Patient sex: M
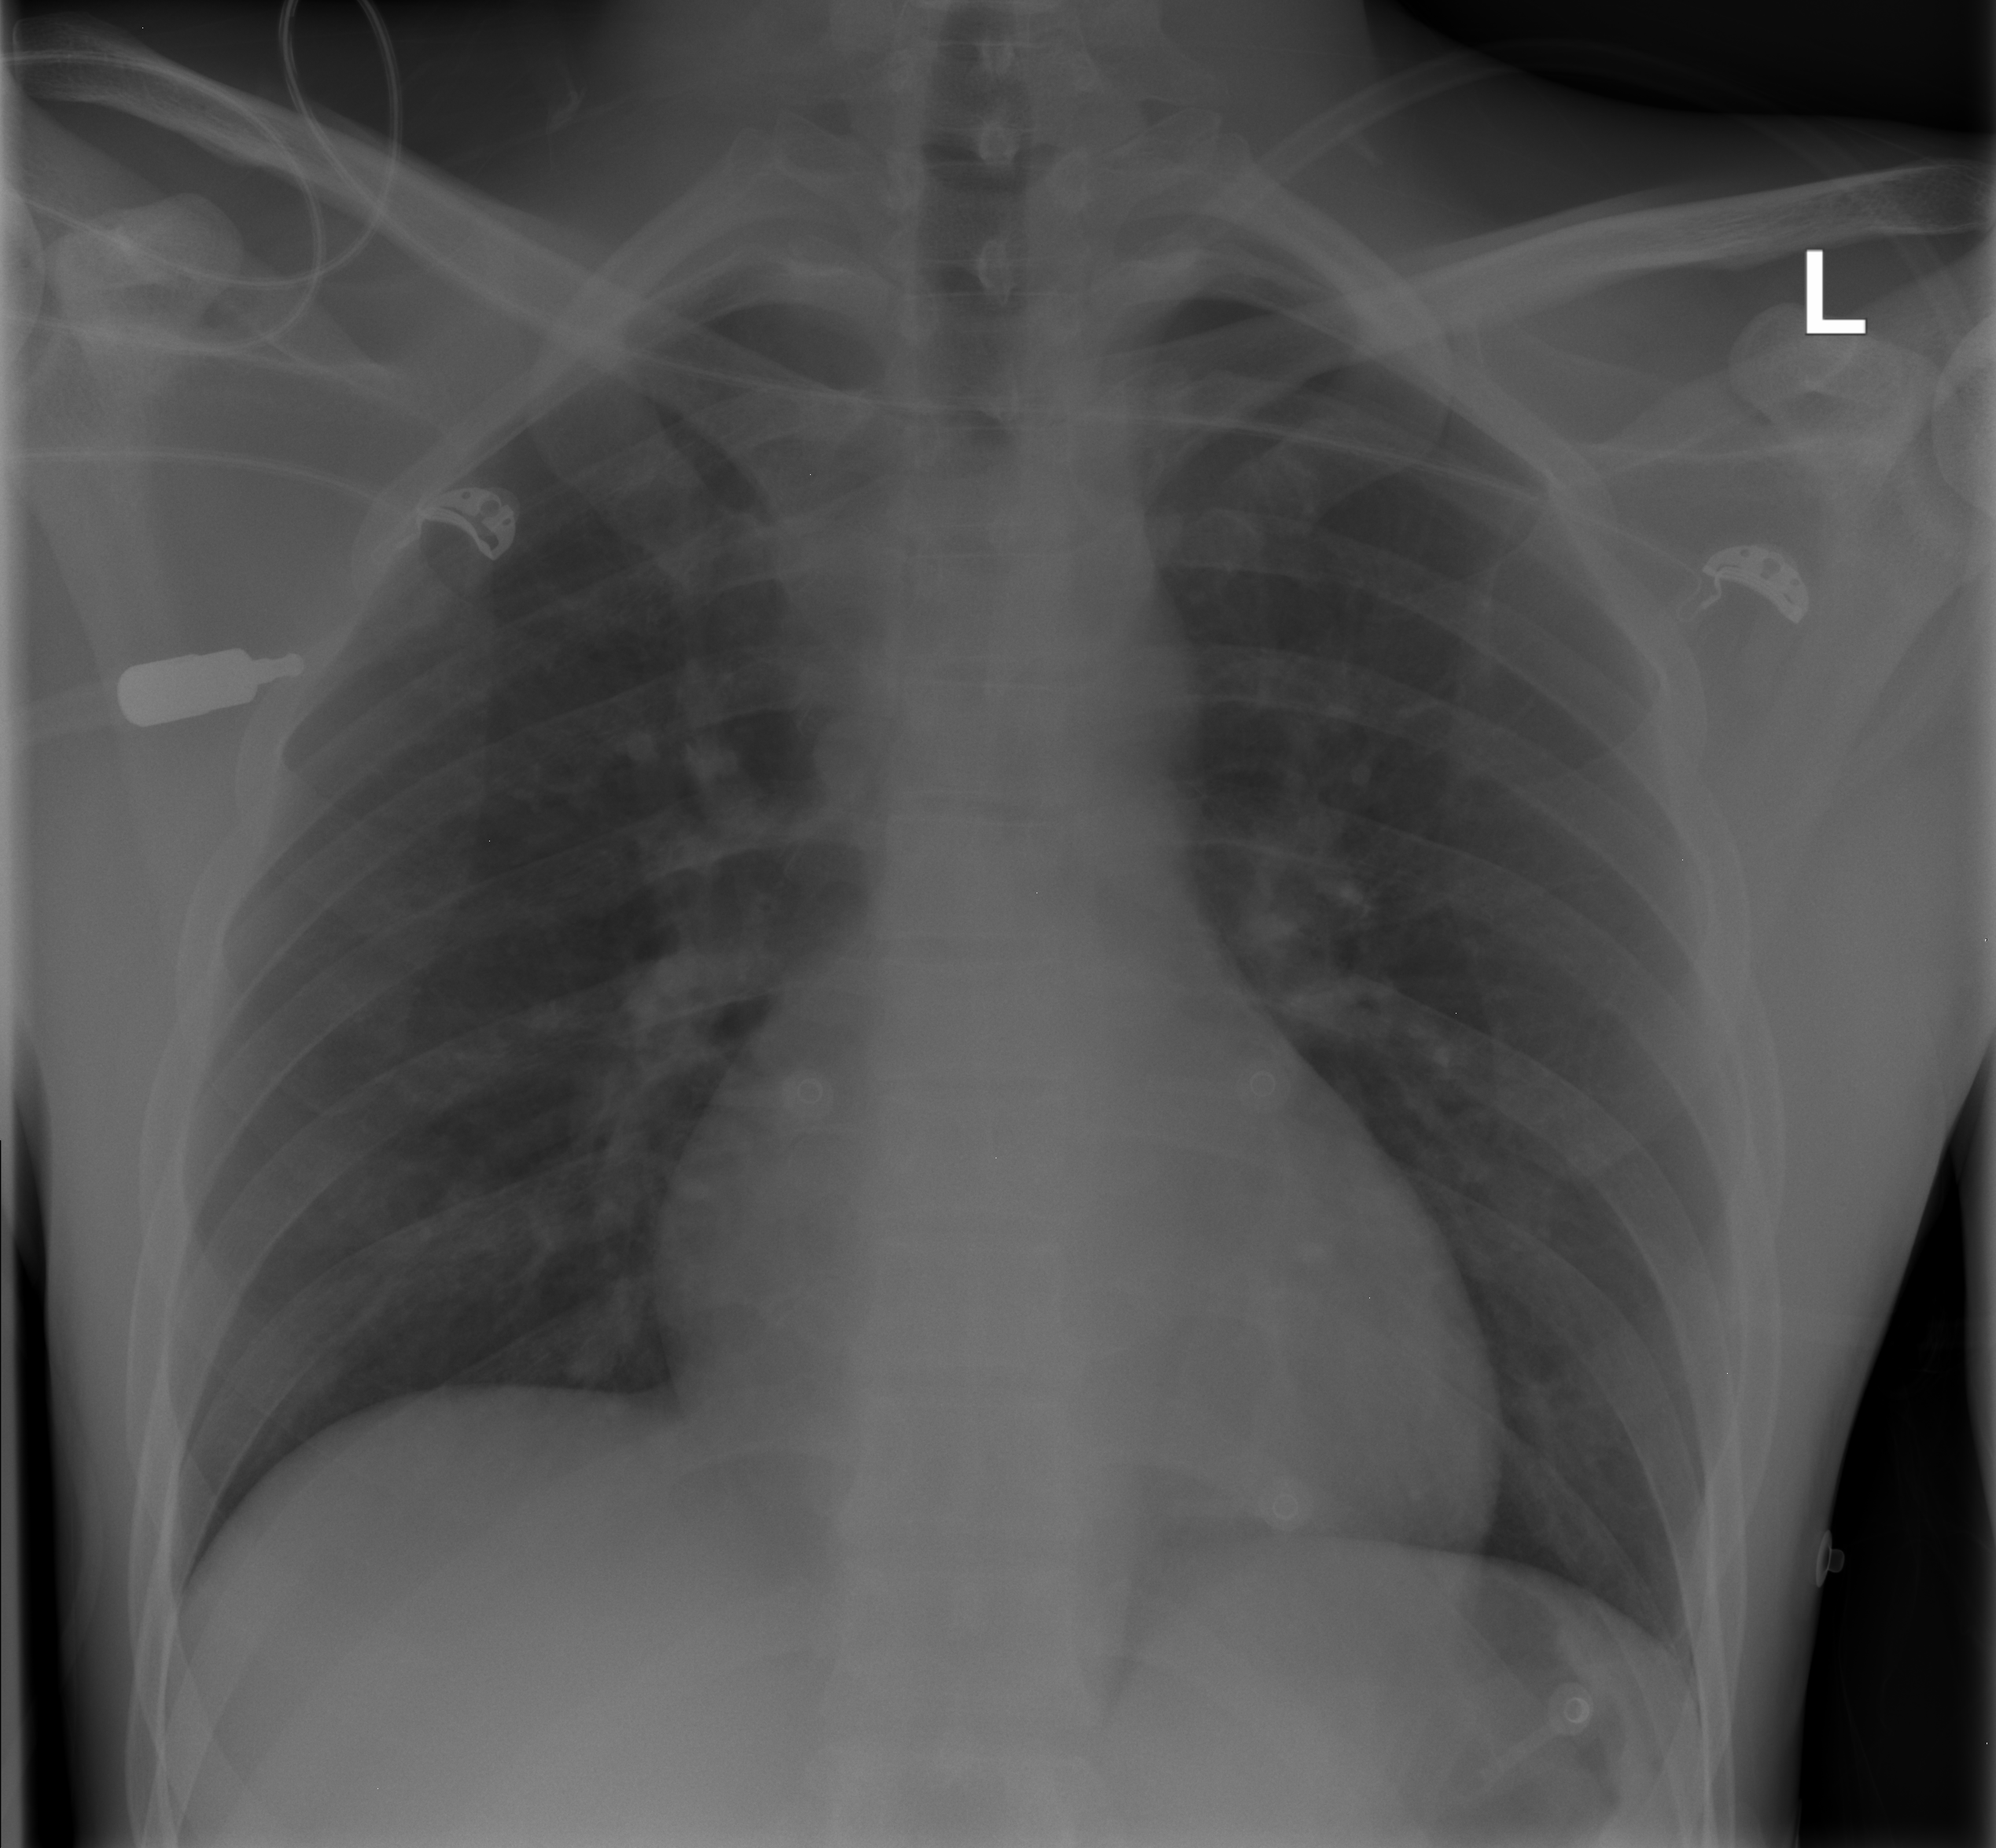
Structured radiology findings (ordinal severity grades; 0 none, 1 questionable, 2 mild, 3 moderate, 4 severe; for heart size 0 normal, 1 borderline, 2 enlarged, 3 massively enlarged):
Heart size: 0
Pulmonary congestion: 0
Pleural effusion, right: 0
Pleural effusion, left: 0
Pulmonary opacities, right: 1
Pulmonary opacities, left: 0
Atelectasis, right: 0
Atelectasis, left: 0